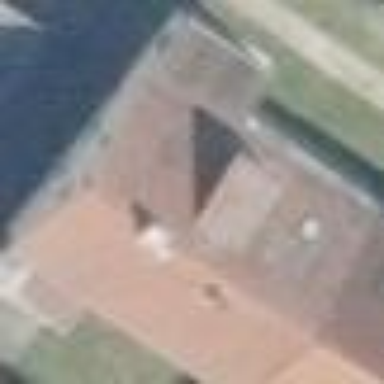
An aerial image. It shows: Simple and straightforward house.